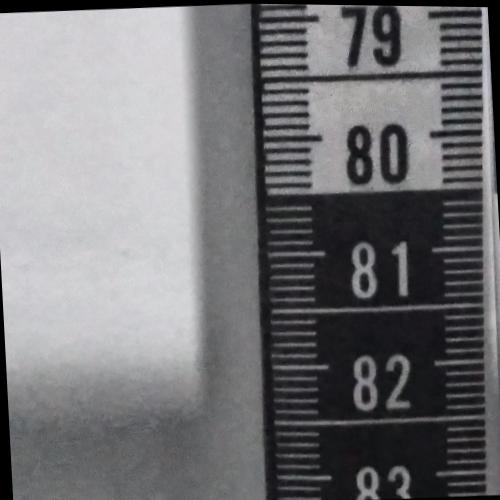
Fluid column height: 80.5 cm